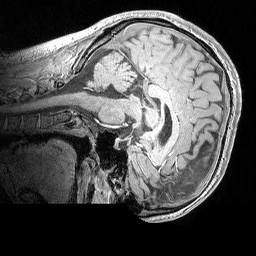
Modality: MP2RAGE
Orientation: sagittal
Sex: male
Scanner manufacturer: siemens
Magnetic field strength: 3 T
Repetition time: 5 s
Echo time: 0.00292 s